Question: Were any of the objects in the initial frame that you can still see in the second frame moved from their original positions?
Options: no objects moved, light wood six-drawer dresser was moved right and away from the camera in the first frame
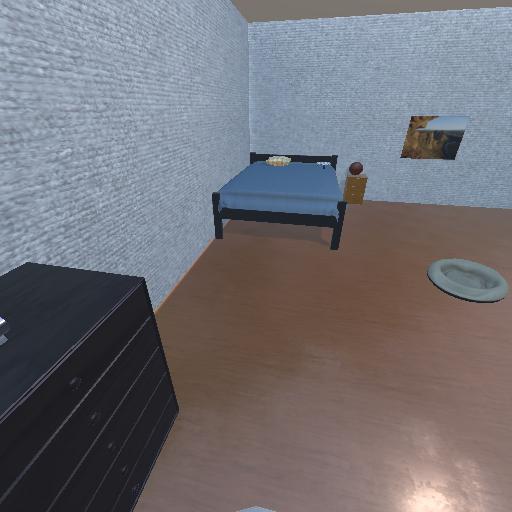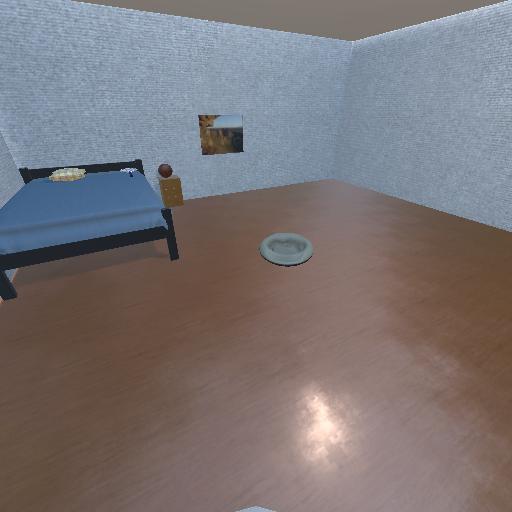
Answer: no objects moved